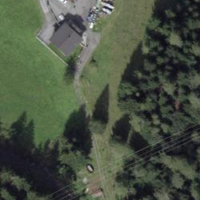
EUNIS habitat code: 43
Species observed at this site:
Salvia pratensis